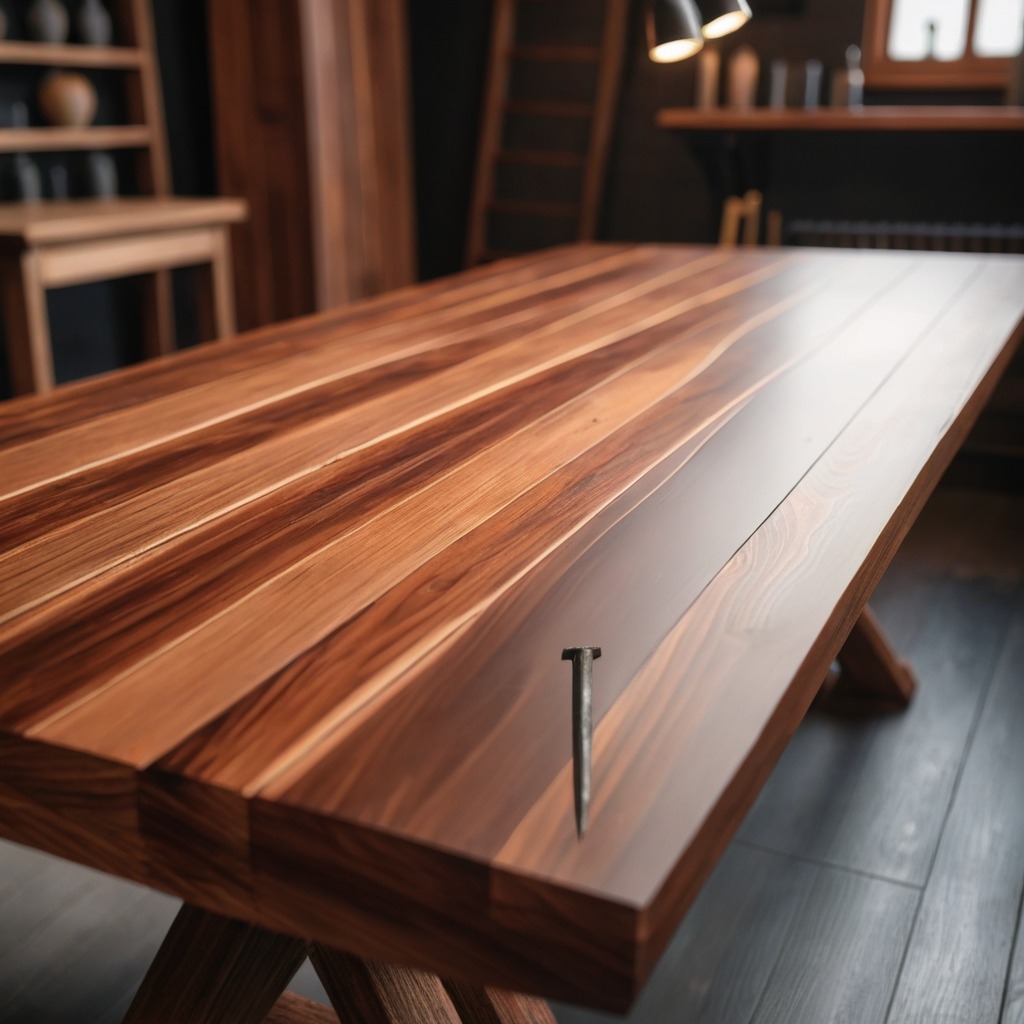
An iron nail is lying on the wooden table.